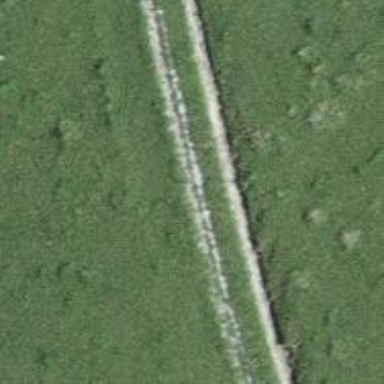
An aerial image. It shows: Grass track.